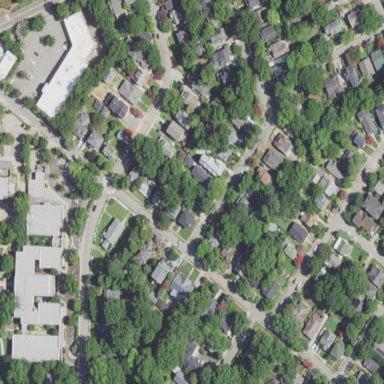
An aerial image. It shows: Residential neighbourhood.